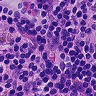
Metastatic tissue present: no